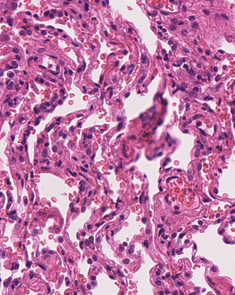
Tumor epithelial tissue: no
Tumor-associated stroma tissue: no
Normal tissue: yes